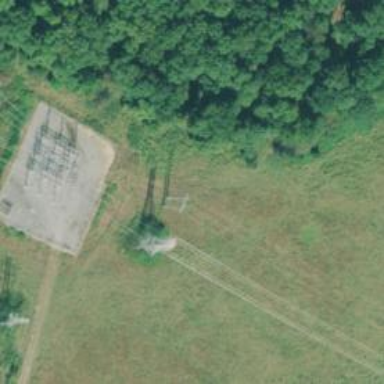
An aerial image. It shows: Power tower.